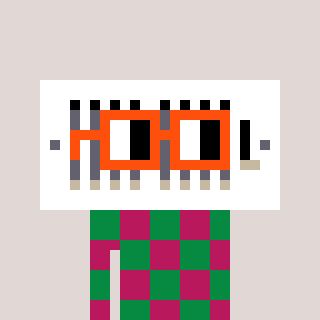
a pixel art character with square orange glasses, a vent-shaped head and a darkpink-colored body on a warm background